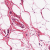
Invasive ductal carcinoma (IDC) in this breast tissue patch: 0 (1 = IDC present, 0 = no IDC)